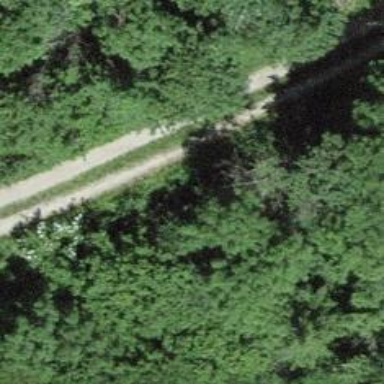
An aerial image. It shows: Gravel track with grade2 tracktype.